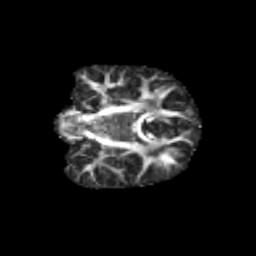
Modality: FA
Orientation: coronal
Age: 10
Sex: female
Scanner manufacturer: siemens
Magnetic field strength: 3 T
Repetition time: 3.8 s
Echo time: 0.07 s